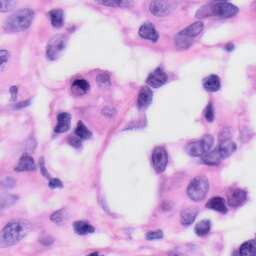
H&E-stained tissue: Skin